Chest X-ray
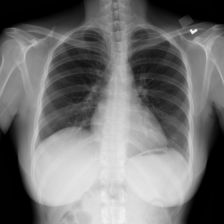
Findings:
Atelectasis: negative
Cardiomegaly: negative
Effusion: negative
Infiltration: negative
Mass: negative
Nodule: negative
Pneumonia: negative
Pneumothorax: negative
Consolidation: negative
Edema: negative
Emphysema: negative
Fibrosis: negative
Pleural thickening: negative
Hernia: negative